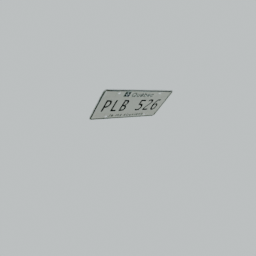
Label: mechanical